Question: I need help on implementing a circular progress bar like this:

How should I implement the Circle to fill by increasing 'Value' property?
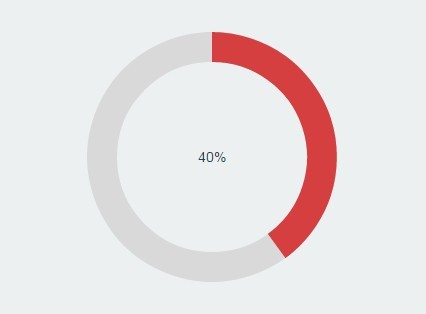
Answer: You have a couple of options - the first is to template the 'ProgressBar' control. This turns out to be a little tricky. I wrote a blog post which describes how to <URL>.
The other alternative is to create your own control from scratch. You could do the following:
1. Create a new user control
2. Add new Value, Maximum and Minimum dependency properties to it.
3. Handle the Value, Maximum and Minimum property change events in your user control to compute an Angle property.
4. Construct two 'pie pieces' in code behind (see this post) and add them to the UI.